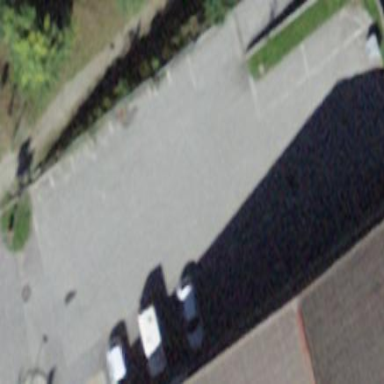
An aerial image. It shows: Parking area.